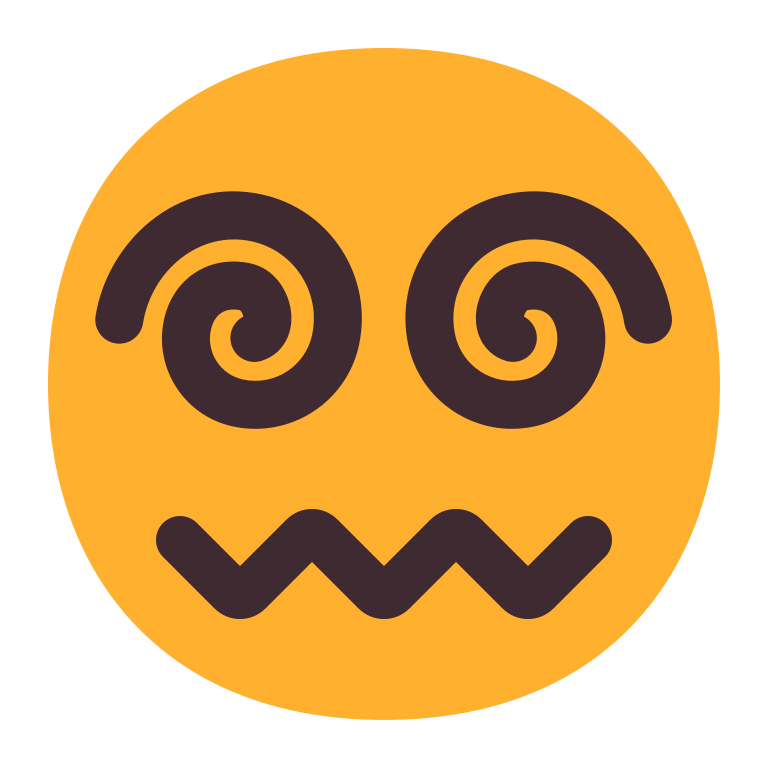
face with spiral eyes flat